Question: I am trying to create a visual representation of any sorting algorithm where the data is represented in an int[] array. An example of bubble sort on wikipedia:

My sorting algorithms all raise an event ItemsSwapped when two items in the int[] array are swapped. I am trying to display the data after every event on canvas, this is my code:
'''
// Handler for ItemsSwapped event.
private void Render(object sender, ItemsSwapEventArgs e)
{
canvas.Children.Clear();
int numberOfElements = e.Data.Length;
for (int x = 0; x < numberOfElements; x++)
{
RenderValue(x, e.Data[x]);
}
// Here I should somehow refresh canvas.
}
private void RenderValue(int x, int y)
{
var value = new Ellipse
{
Width = 5,
Height = 5,
Stroke = Brushes.Black,
StrokeThickness = 2,
};
Canvas.SetTop(value, x);
Canvas.SetLeft(value, y);
canvas.Children.Add(value);
}
'''
The problem is, that the canvas doesn't refresh itself, it just displays the final solution after some time. How can I refresh it after every raised event?
Edit - I tried with UpdateLayout, InvalidateMeasure and Dispatcher object, but neither worked.
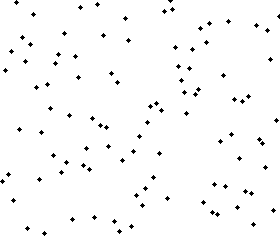
Answer: Maybe you start your sort algorithm on the UI thread, so it won't update until finished. Try sorting in another thread and update the Canvas children using the <URL>.
If your 'ItemsSwapped' handler is called from a separate thread, it may look like this:
'''
private void Render(object sender, ItemsSwapEventArgs e)
{
Dispatcher.Invoke((Action)(() =>
{
canvas.Children.Clear();
int numberOfElements = e.Data.Length;
for (int x = 0; x < numberOfElements; x++)
{
RenderValue(x, e.Data[x]);
}
}));
}
'''